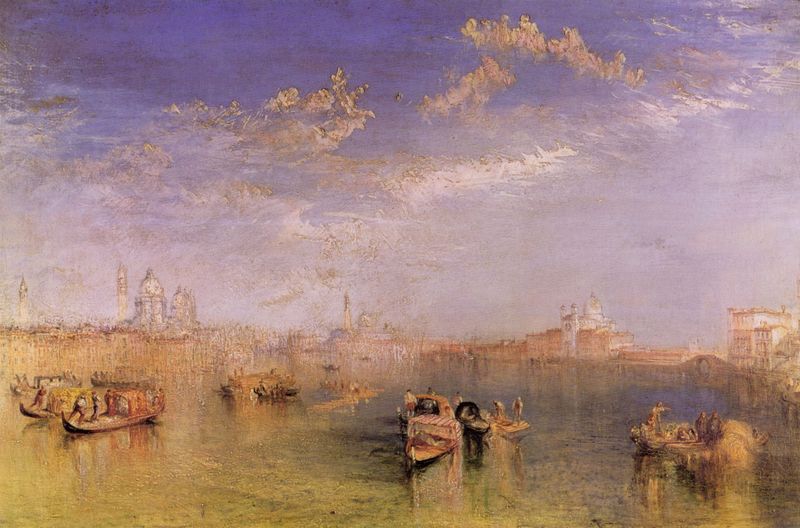
Titel: Giudecca, la Donna della Salute und San Georgio
Künstler: William Turner
Standort: Chicago (Illinois)
Institution: The Art Institute of Chicago
Schlagwörter: blau, dunkel, gemälde, himmel, mann, meer, schatten, wasser, weiß, wolken, fluss, gelb, grün, impressionismus, menschen, ocker, see, stadt, ufer, abend, braun, frau, hell, licht, männer, orange, pastell, schwarz, vordergrund, gebäude, haus, wolke, beige, leute, architektur, mensch, öl, dämmerung, ferne, horizont, häuser, spiegelung, weite, brücke, gewässer, kanal, kirche, pastos, sonne, gold, rosa, boot, boote, handel, ruder, turm, schiff, schiffe, sommer, ruhe, umrisse, ansicht, italien, süden, vedute, venedig, fischer, mittag, transport, sonnenlicht, dorf, dunst, lila, nebel, sonnenuntergang, violett, silhouette, treiben, hafen, kuppel, romantik, turner, arch, blue, church, men, oil, people, white, green, painting, yellow, ruderer, rudern, pastellfarben, spiegeln, perspective, silouette, skyline, bucht, impression, unscharf, kirchen, kirchtürme, stadtansicht, helligkeit, kuppeln, türmchen, türme, palast, torbogen, blautöne, diesig, dom, algen, wasseroberfläche, schwimmen, viele, kathedrale, diffus, verschwommen, verwischt, nähe, clouds, man, sky, tonig, verkehr, boat, building, lake, landscape, ocean, sea, ship, water, tower, kulisse, balu, grüntöne, river, drawing, maria, illustration, boats, bridge, town, brücken, campanile, lagune, italy, city, baptisterium, santa, pastellig, buildings, venice, canale grande, gondel, gondeln, gondoliere, san marco, santa maria della salute, st. markus, venezia, large, markusplatz, stadtvedute, canal grande, stadtsilouette, william, canoe, pond, barke, salute, beautiful, ships, stadtsilhouette, sunset, paint, william turner, china, humans, fog, themse, blurred, blurry, stocherkahn, sailing, gondolen, bootstour, dundt, fährleute, giudecca, gondolierie, gondolliere, gondollieren, gondoloiere, guideca, kathedralen, krichtturm, luftperspektieve, moderig, pastellkreiden, perspektieve, schiffel, sonnwe, umrisshaft, verschwimmen, zitelle, float, floating, europe, cathedrale, pretty, canal, gondola, gondolas, florence, nice, barges, asia, painterly, swim, fuzzy, saiors, pomd, gondeliers, [aomt, blurrey, mistic